Interaction volume radius: 5 \u00c5
Interaction volume height: 10 \u00c5
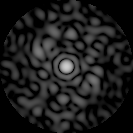
Disorder parameter: 0.7359